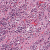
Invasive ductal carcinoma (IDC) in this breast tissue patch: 1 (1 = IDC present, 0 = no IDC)